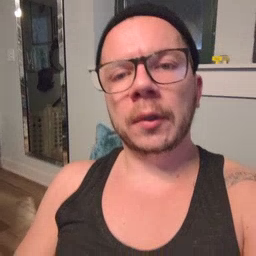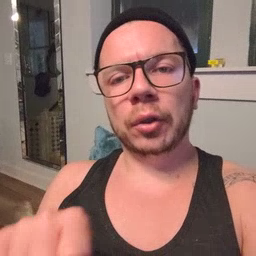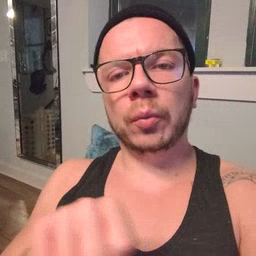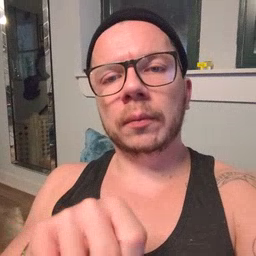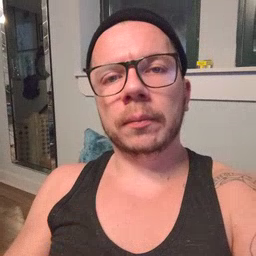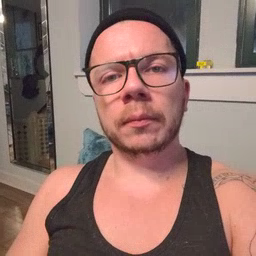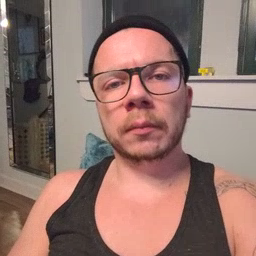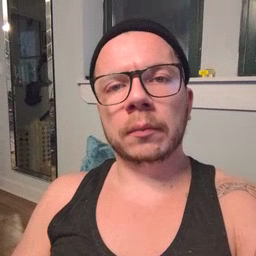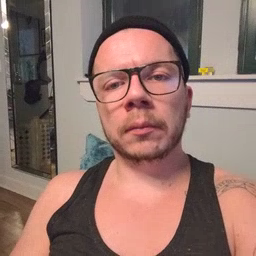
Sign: shoe